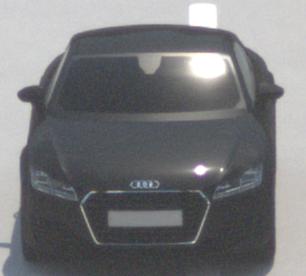
Make: Audi
Model: TT Coupé 1.8 TFSI
Detailed model: TT (8S) Coupé
Model produced from: 2015/08
Model produced until: 2018/06
Doors: 3
Color: black
Road condition: dry road
Daytime: midday
Contrast: high contrast